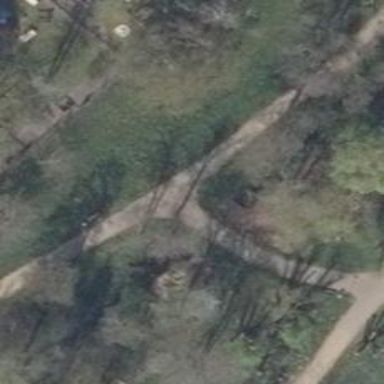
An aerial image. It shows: Path.